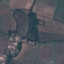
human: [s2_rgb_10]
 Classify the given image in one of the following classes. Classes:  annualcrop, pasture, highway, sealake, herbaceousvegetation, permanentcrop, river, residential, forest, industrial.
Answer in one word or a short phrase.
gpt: Pasture